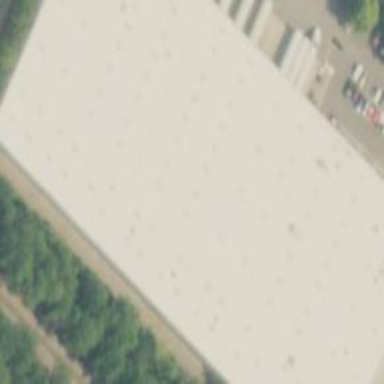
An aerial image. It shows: Warehouse.